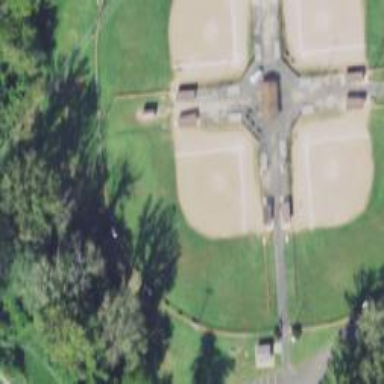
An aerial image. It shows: Baseball pitch for leisure and sports activities.